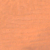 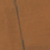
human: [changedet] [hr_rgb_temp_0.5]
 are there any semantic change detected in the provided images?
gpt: A vertical road has been realized in the desert.